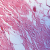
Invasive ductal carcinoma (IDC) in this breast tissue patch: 0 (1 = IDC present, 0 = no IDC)